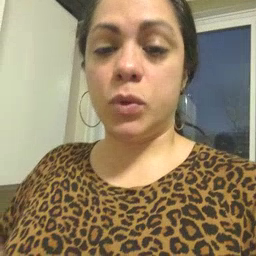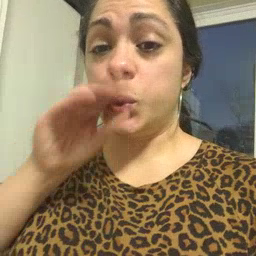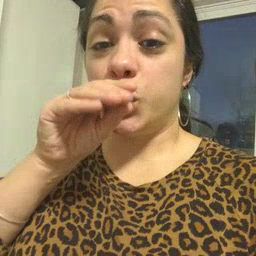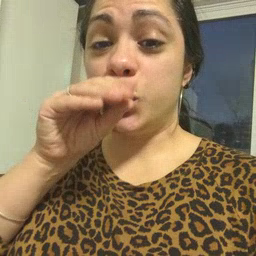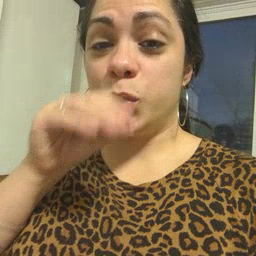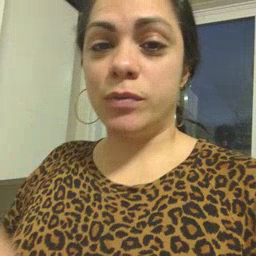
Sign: goose